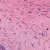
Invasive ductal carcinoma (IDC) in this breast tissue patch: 0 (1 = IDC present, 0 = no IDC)